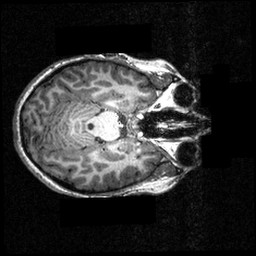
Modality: T1w
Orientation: axial
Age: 16
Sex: female
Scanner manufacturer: siemens
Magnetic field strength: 3.951 T
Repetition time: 1.5 s
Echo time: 0.00335 s